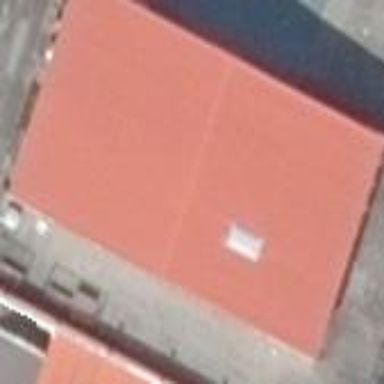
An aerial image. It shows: Close-up view of roof part of building.